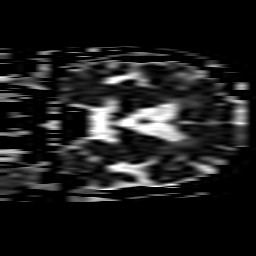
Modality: ADC
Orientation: coronal
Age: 84
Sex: male
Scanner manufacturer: philips
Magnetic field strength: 1.5 T
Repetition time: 4.821 s
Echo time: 0.07764 s